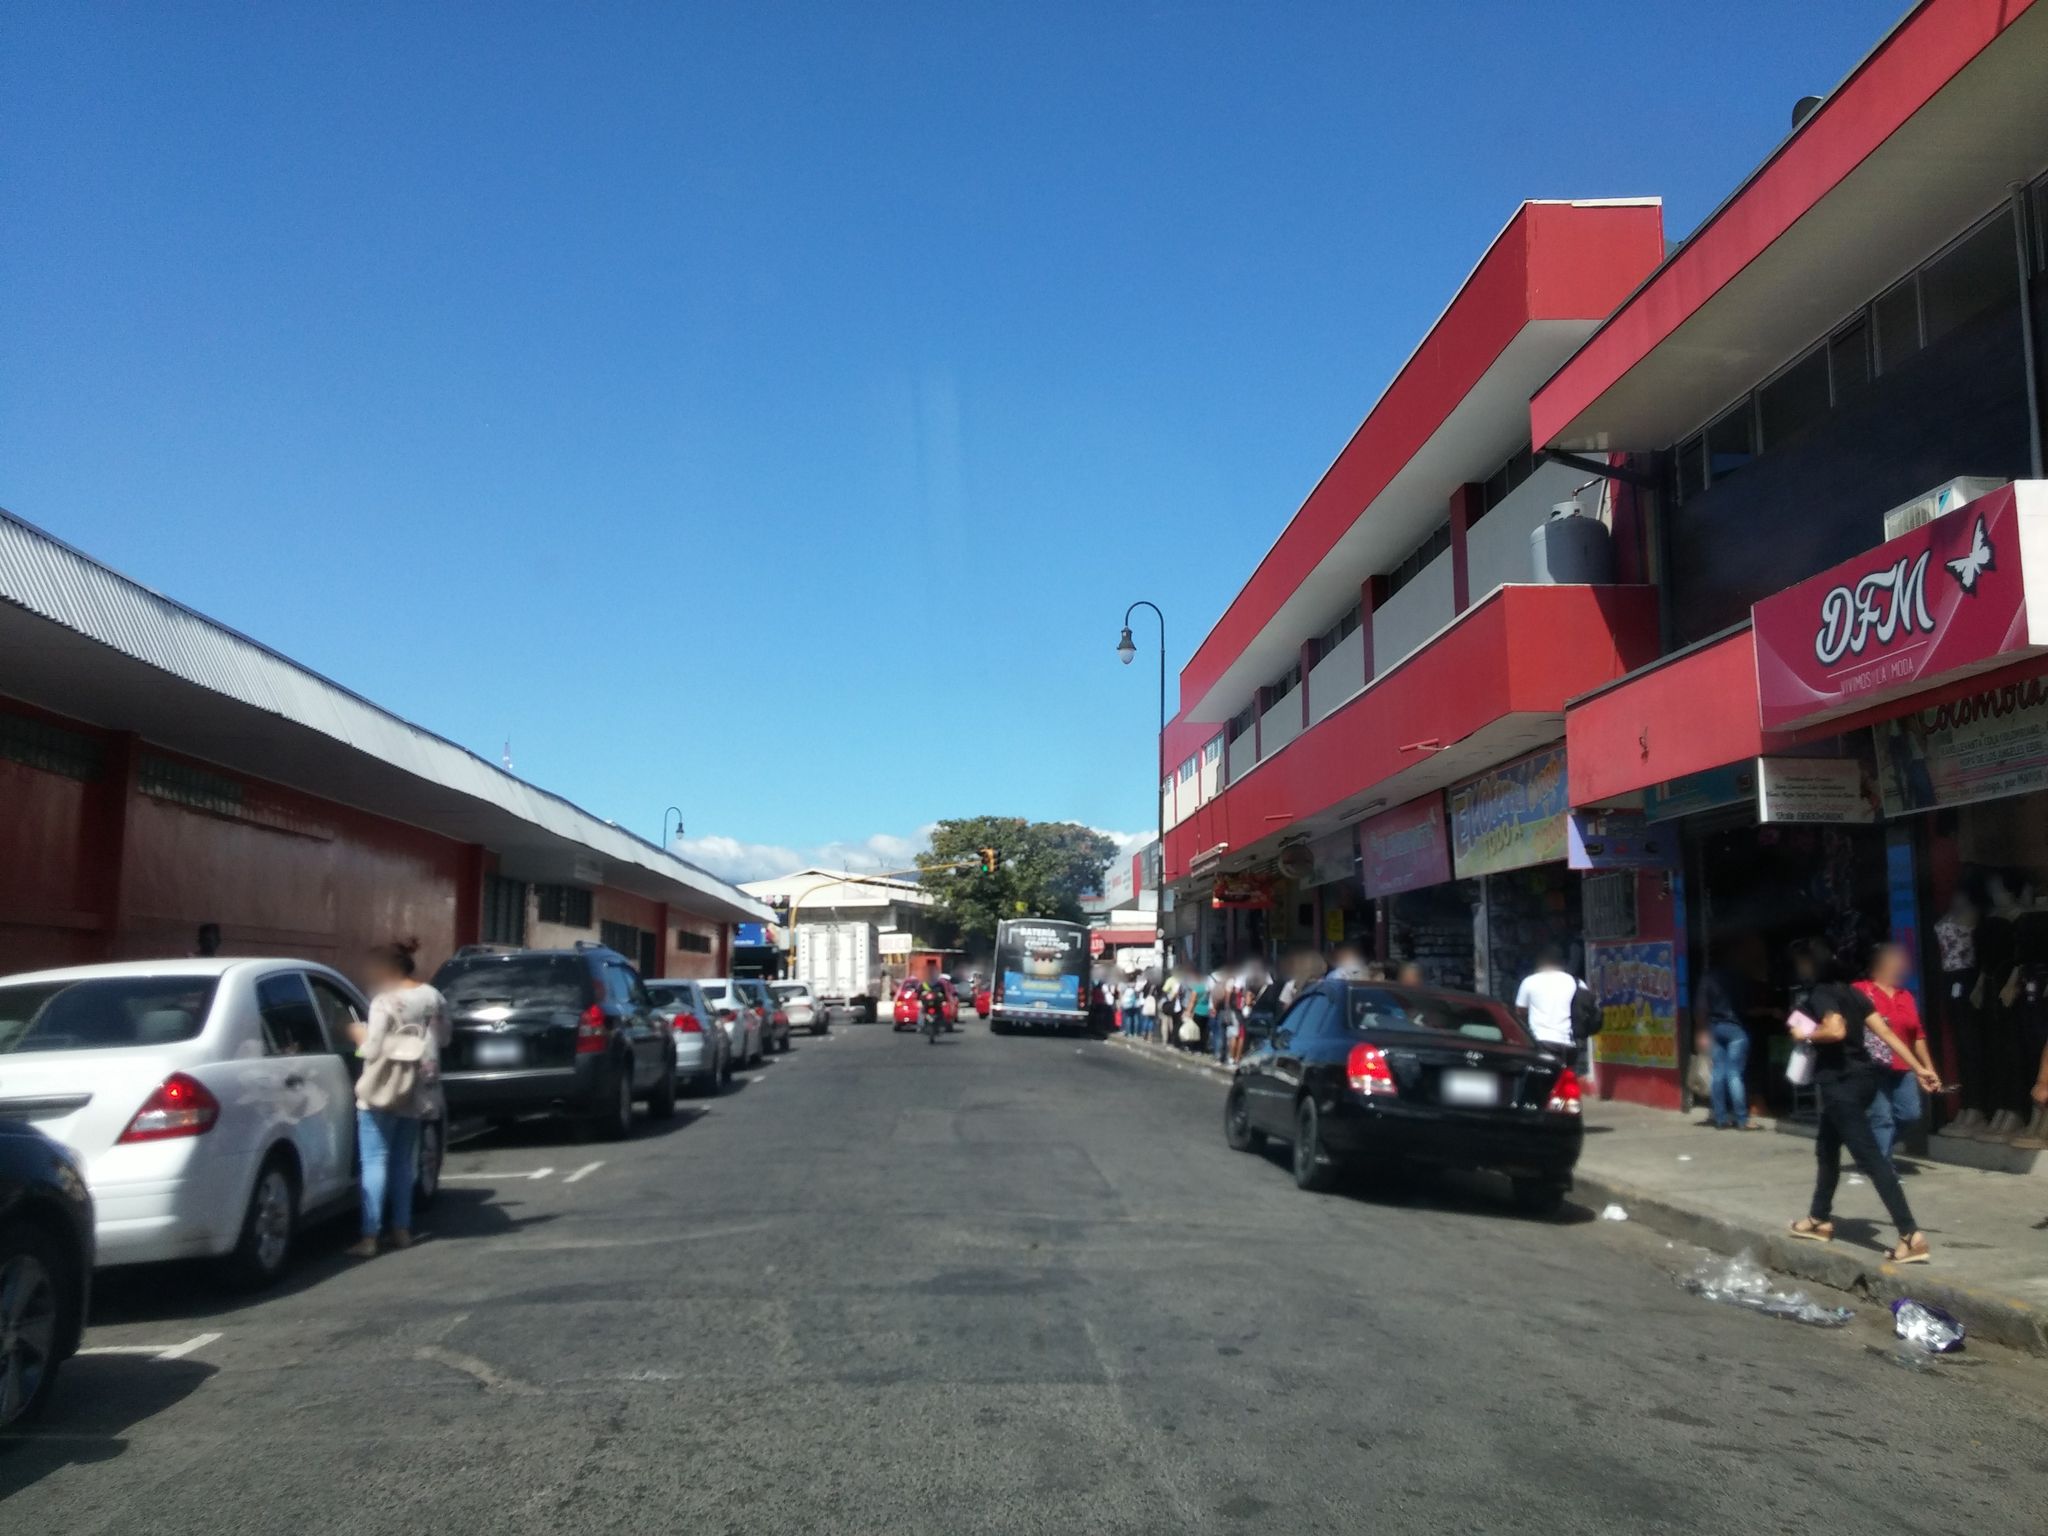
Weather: clear
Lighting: day
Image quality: good
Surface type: driving surface
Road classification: residential
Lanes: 2
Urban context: urban centre
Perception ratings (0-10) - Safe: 3.95, Lively: 5.98, Beautiful: 3.2, Boring: 1.95, Depressing: 8.58, Wealthy: 2.09